Field crop: maize
Growth stage: 2
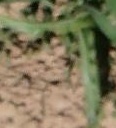
Species: maize